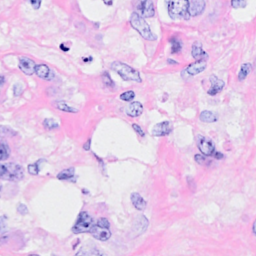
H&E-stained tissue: Breast